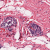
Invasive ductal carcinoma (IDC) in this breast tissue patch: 0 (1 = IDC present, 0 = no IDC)